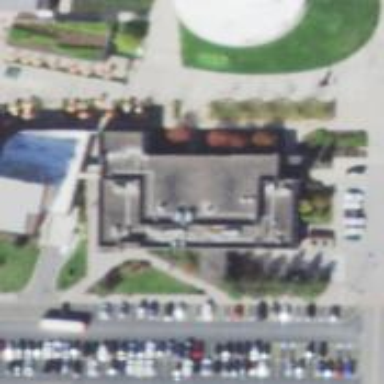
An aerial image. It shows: Flat-roofed university building.